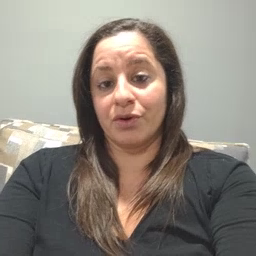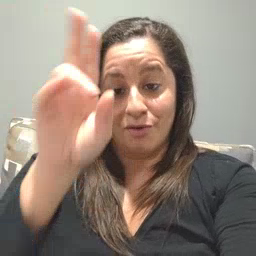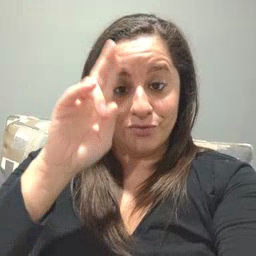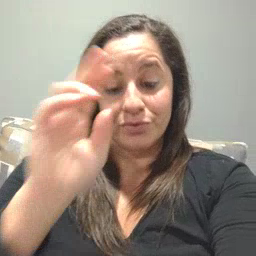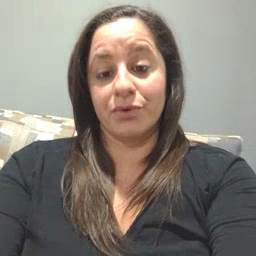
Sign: uncle